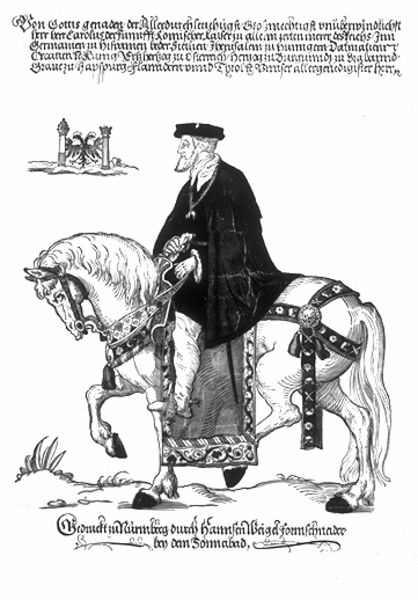
Titel: Bildnis des Kaisers Karl V. zu Pferde
Künstler: Hans (d.Ä.) Weigel
Institution: (Seriendruck)
Schlagwörter: adler, hand, held, kopf, mann, schatten, umhang, weiß, finger, grau, hut, licht, profil, schwarz, skizze, zeichnung, gras, schloss, teppich, bart, kappe, mütze, geschichte, mensch, vollbart, bildnis, herr, hände, niederlande, porträt, erde, boden, gewand, mantel, adel, decke, kinn, ohren, pferd, reiter, beine, huf, hufe, mähne, reiten, sattel, schweif, zaumzeug, zügel, schrift, kette, grafik, graphik, halm, deutsch, palme, tor, buch, burg, geschirr, druck, schwarzweiss, radierung, stich, illustration, schwert, text, adeliger, schritt, ritter, fürst, schimmel, österreich, buchseite, wappen, ross, mittelalter, klerus, mönch, luther, edelmann, bänder, kupferstich, riß, beschreibung, schabracke, nürnberg, satteldecke, latein, doppeladler, pferdegeschirr, kleriker, reichsadler, karl v., kupferdruck, faksimile, hofe, altes buch, stuefel, pferdegeschir, pferd adeliger